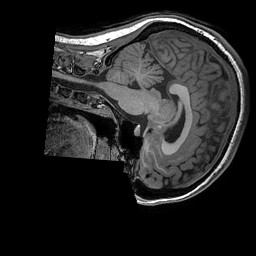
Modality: T1w
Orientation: sagittal
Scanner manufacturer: ge
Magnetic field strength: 3 T
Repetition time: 0.008512 s
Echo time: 0.003336 s